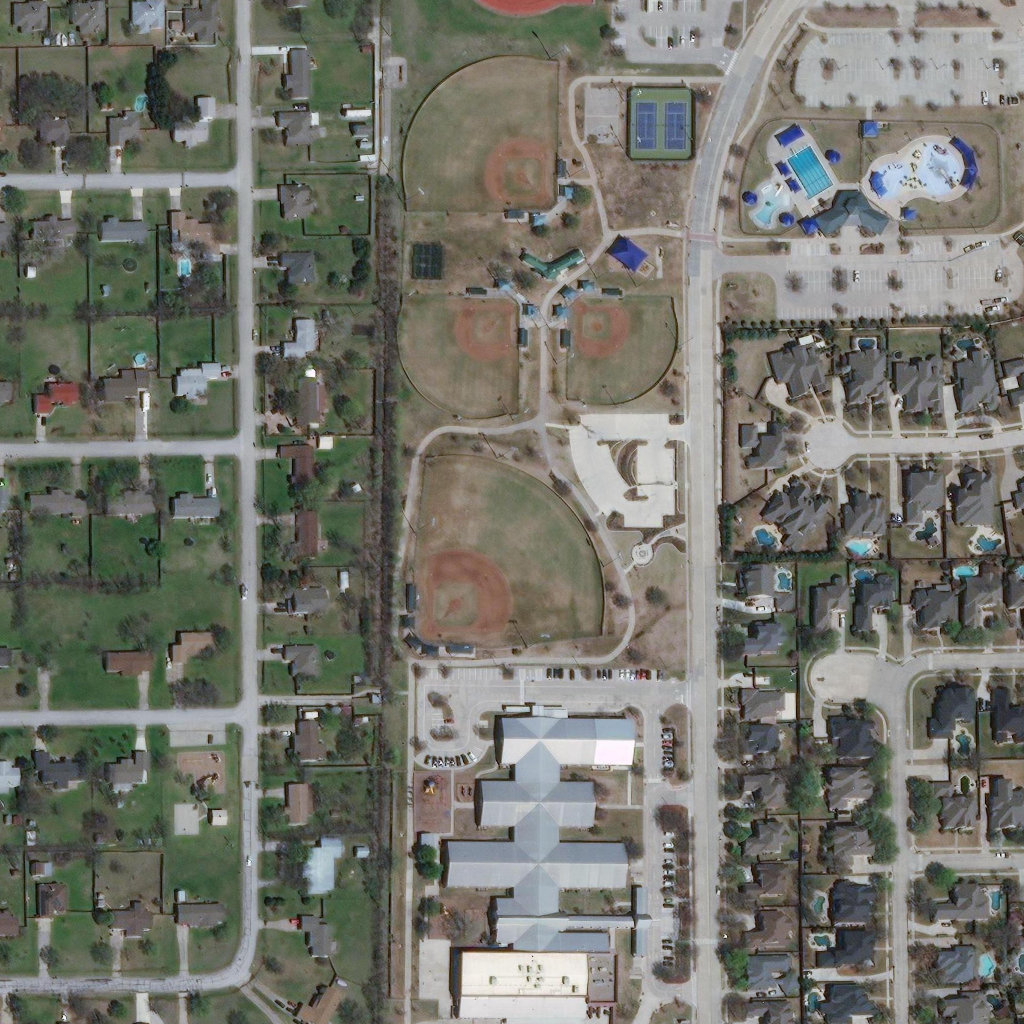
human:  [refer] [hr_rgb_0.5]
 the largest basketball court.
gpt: <box>[[57, 8, 60, 13, 0]]</box>